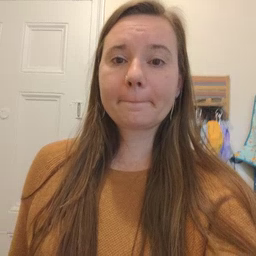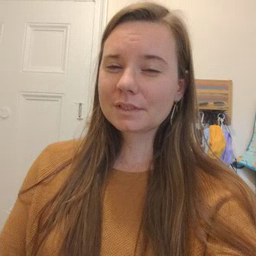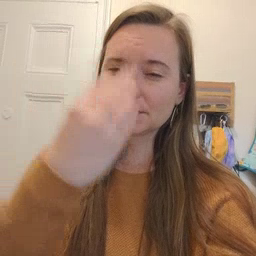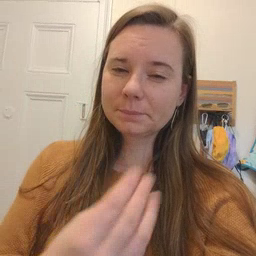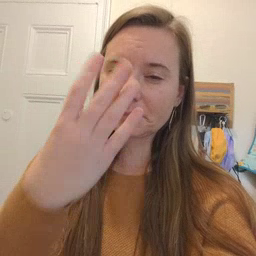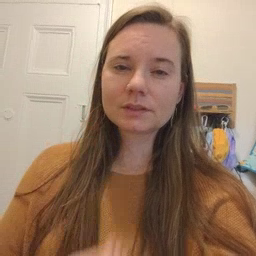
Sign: sleepy